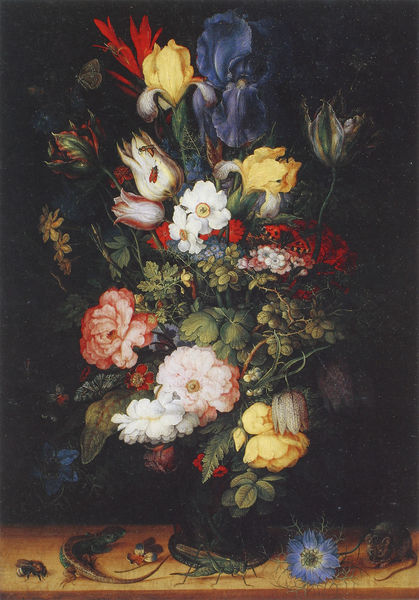
Titel: Blumenstrauß in einer Nische
Künstler: Roelant Savery
Institution: Vaduz, Fürstliche Sammlung Liechtenstein
Schlagwörter: blau, blätter, dunkel, gemälde, weiß, gelb, grün, blume, blumen, bunt, hell, licht, blüten, rosen, rot, tier, tiere, malerei, tot, maus, stilleben, vase, farbe, tulpen, tusch, strauss, fliege, blumenstrauss, tulpe, insekten, schmetterling, echse, salamander, käfer, lilien, eidechse, heuschrecke, biene, grashüpfer, grille, ro, stilleben blumen, blumenstraußsalamander, blumnestrauss